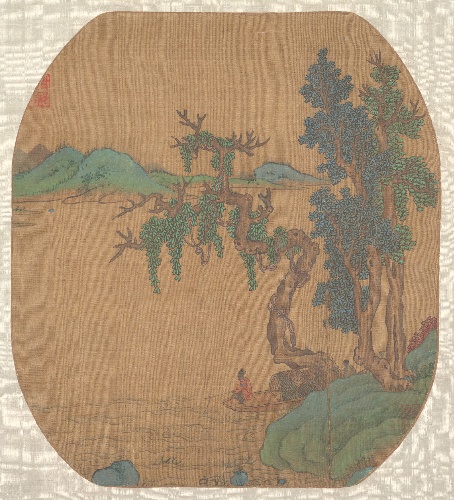
Artist: Unidentified artist
Object type: Fan mounted as an album leaf
Classification: Paintings
Medium: Fan mounted as an album leaf; ink and color on silk
Culture: China
Period: Qing dynasty (1644–1911)
Dimensions: 10 7/8 x 9 7/8 in. (27.6 x 25.1 cm)
Department: Asian Art
Credit line: John Stewart Kennedy Fund, 1913
Accession year: 1913
Repository: Metropolitan Museum of Art, New York, NY
Tags: Fishing|Landscapes|Trees|Boats